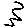
Label: zigzag